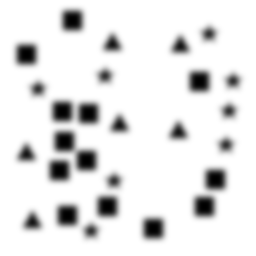
Squares: 13
Triangles: 6
Stars: 8
Total shapes: 27